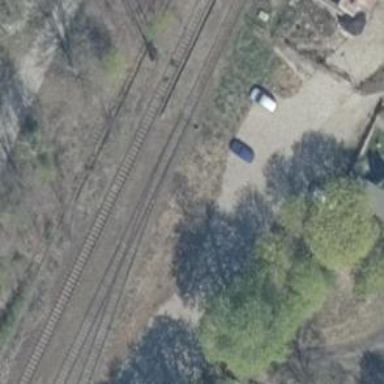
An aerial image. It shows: Railway switch.